Question: Given a description of the three-view drawing of a solid figure, find the maximum number of small cubes that the solid figure can be composed of when the three-view constraints are met.
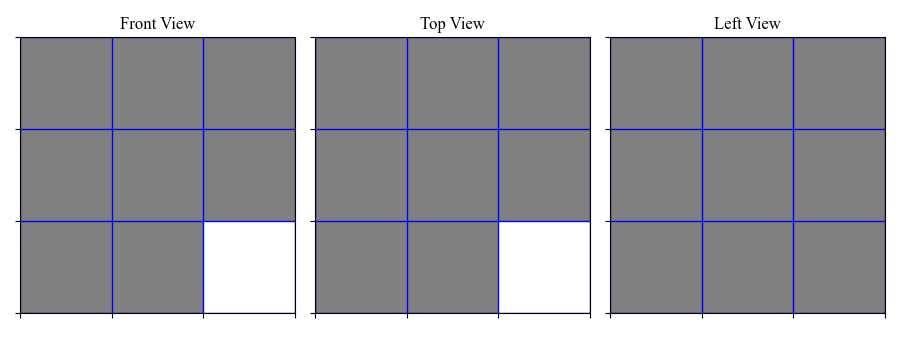
Answer: 22